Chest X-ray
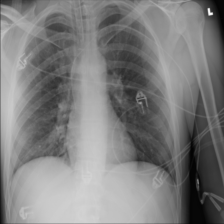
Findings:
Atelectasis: negative
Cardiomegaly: negative
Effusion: negative
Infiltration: positive
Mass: negative
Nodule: negative
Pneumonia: negative
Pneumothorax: negative
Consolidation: negative
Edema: negative
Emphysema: negative
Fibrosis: negative
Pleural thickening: negative
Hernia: negative